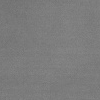
Atmospheric dust classification: dusty